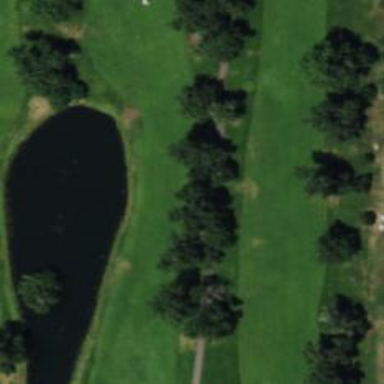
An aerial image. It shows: View of golf hole.